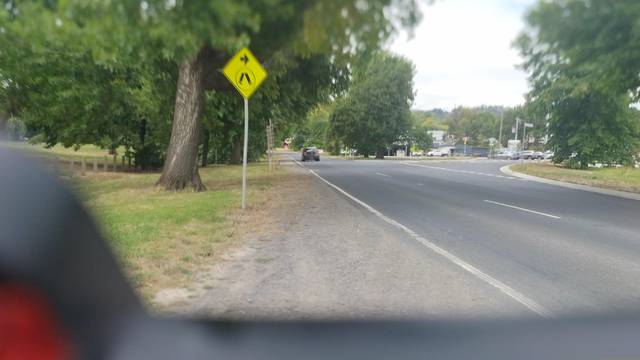
Region: Australia
Coordinates: -37.655, 145.508